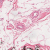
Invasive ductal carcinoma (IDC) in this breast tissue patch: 0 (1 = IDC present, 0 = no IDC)